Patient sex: M
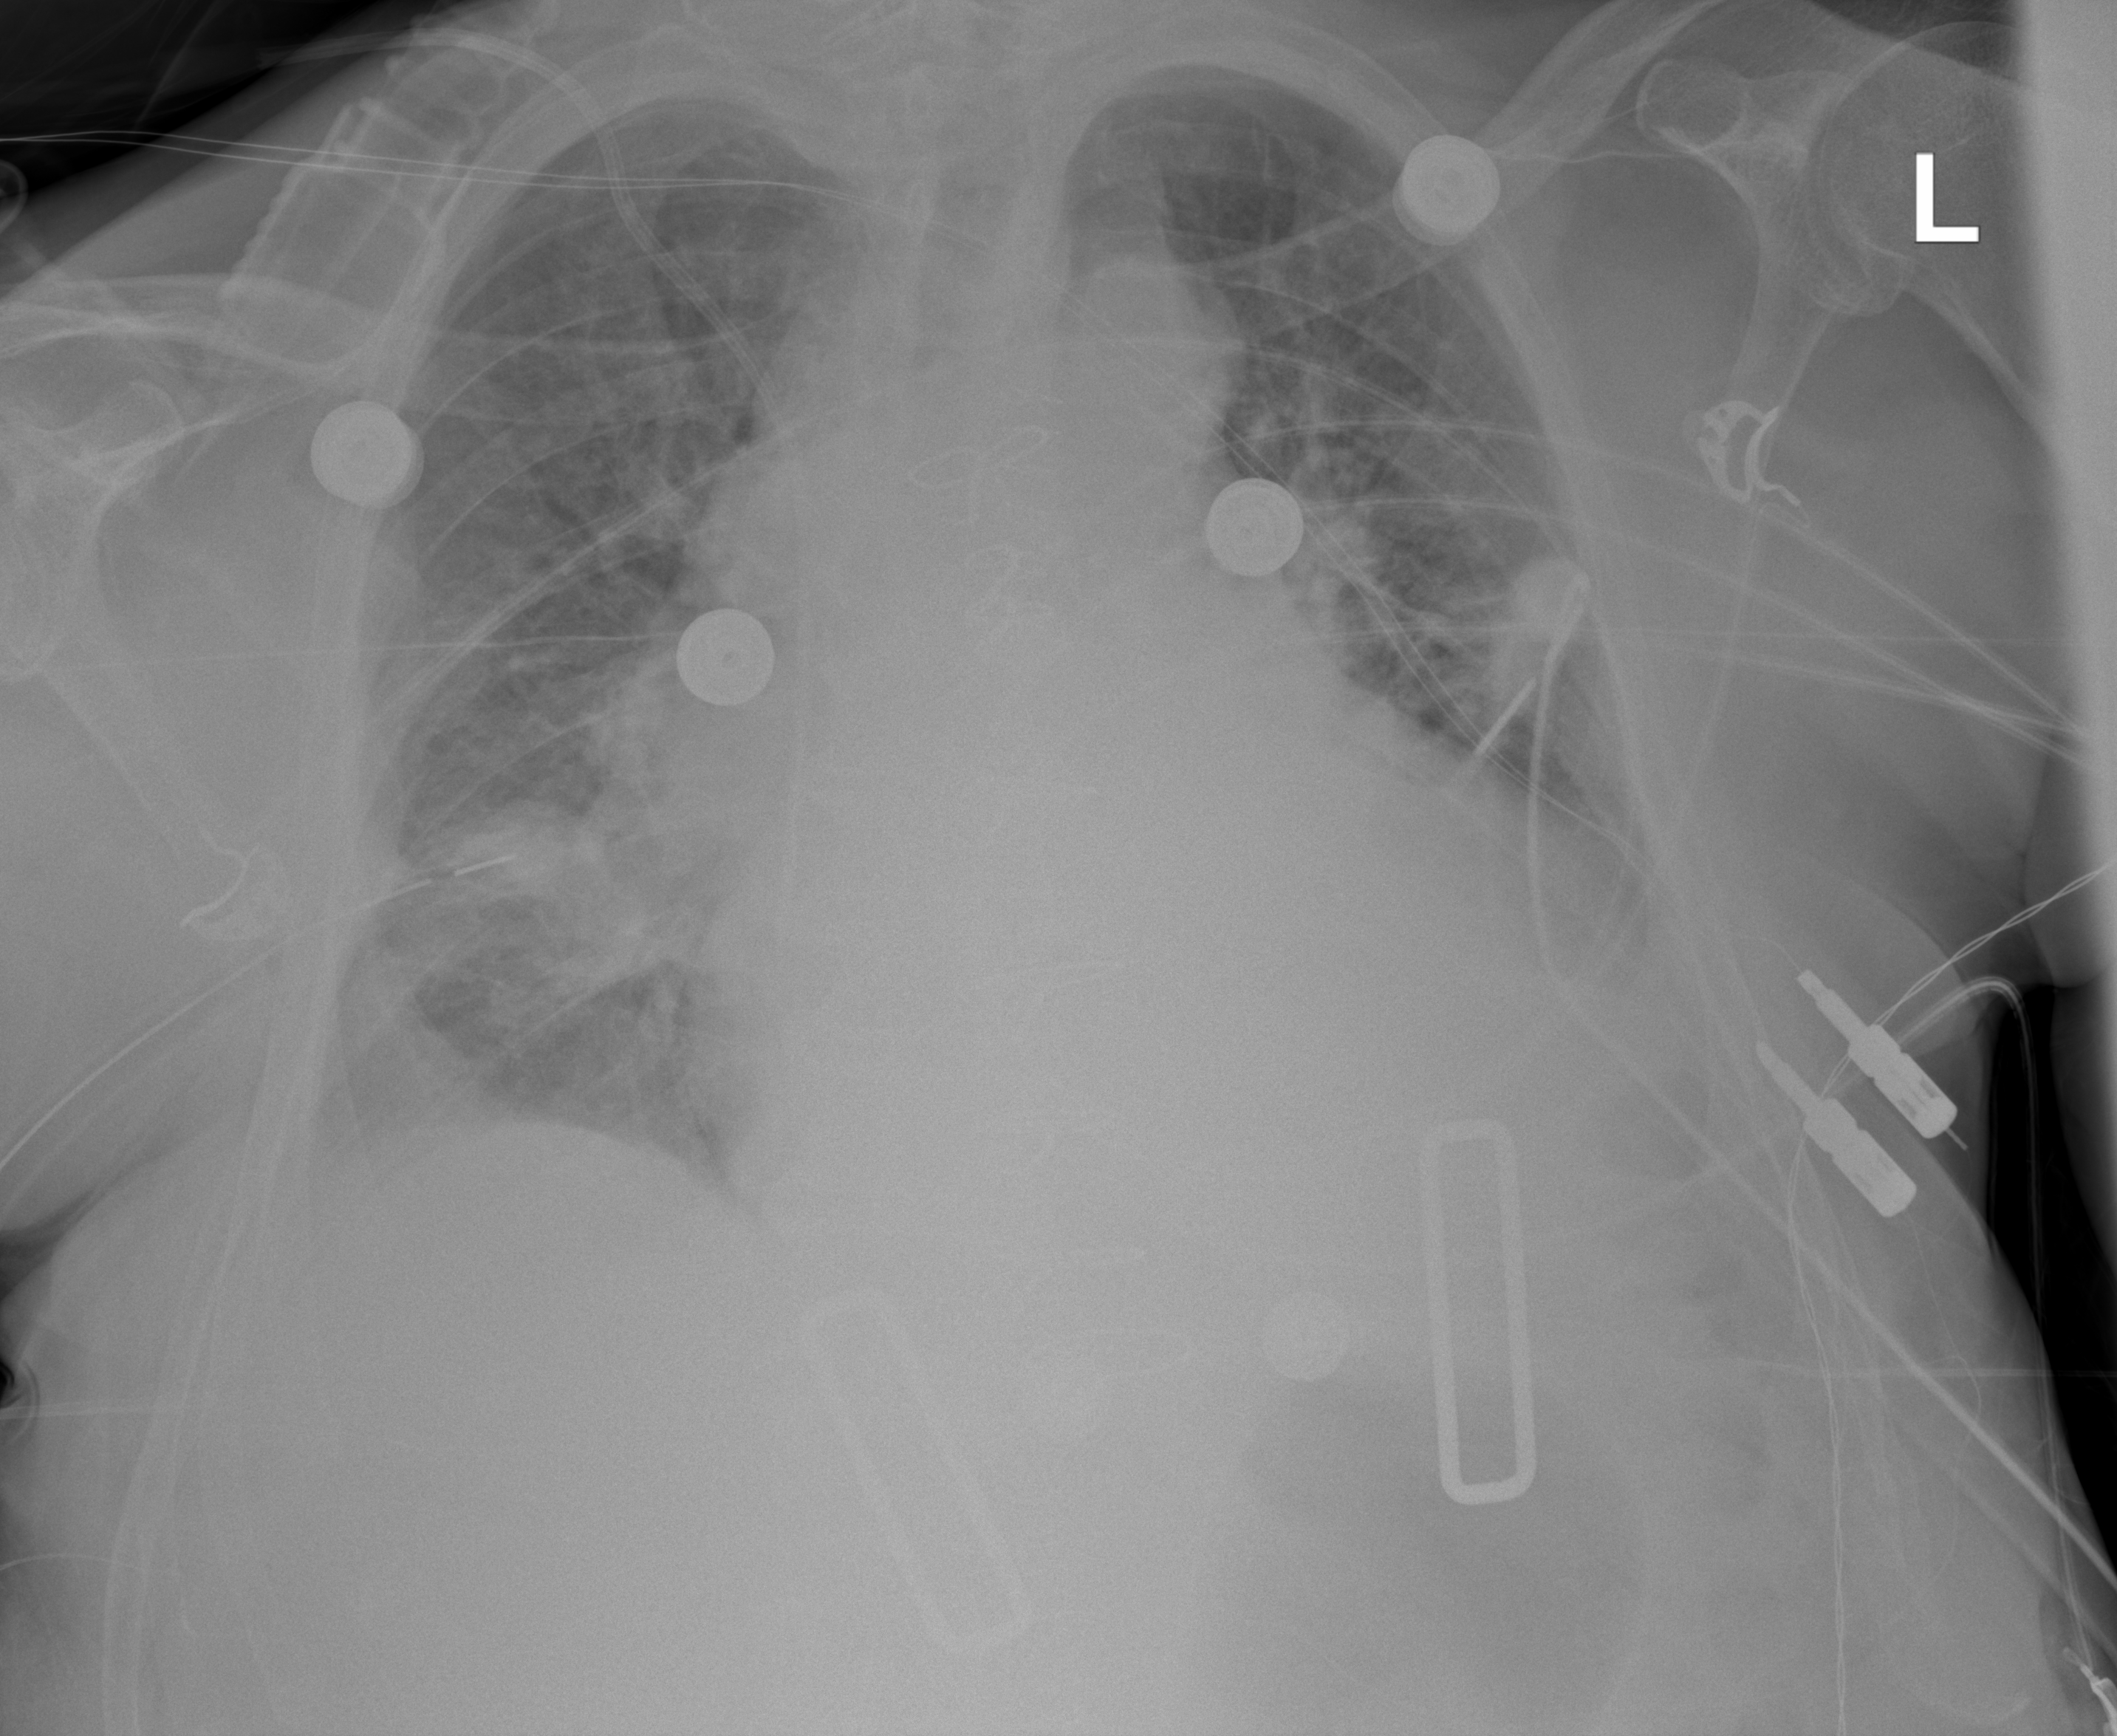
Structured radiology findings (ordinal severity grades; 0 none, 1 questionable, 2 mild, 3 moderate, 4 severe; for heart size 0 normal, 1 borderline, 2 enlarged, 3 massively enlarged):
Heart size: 2
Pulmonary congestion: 2
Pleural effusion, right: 1
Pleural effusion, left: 2
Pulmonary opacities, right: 2
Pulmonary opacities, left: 2
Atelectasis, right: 2
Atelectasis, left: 2